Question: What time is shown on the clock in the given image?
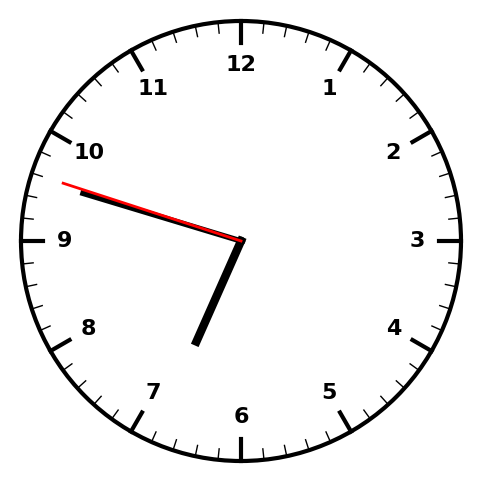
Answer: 06:47:48